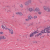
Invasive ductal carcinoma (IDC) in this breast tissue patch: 0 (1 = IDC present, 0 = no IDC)